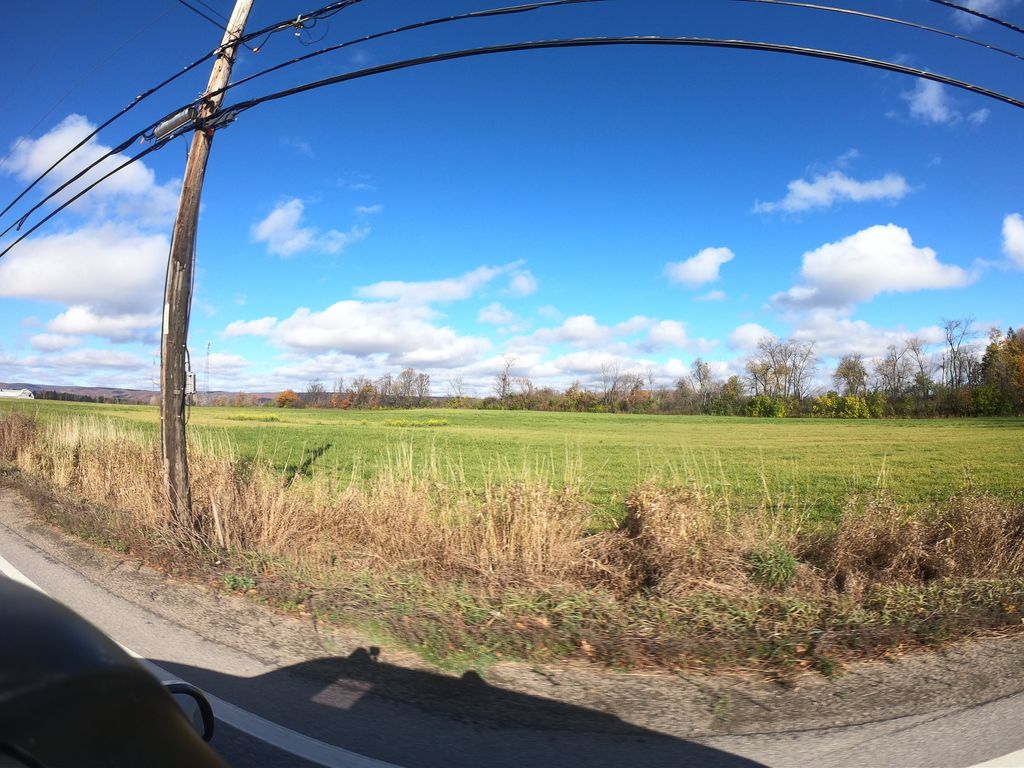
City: ottawa-gatineau